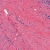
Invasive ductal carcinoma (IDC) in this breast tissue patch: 1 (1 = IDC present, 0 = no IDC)